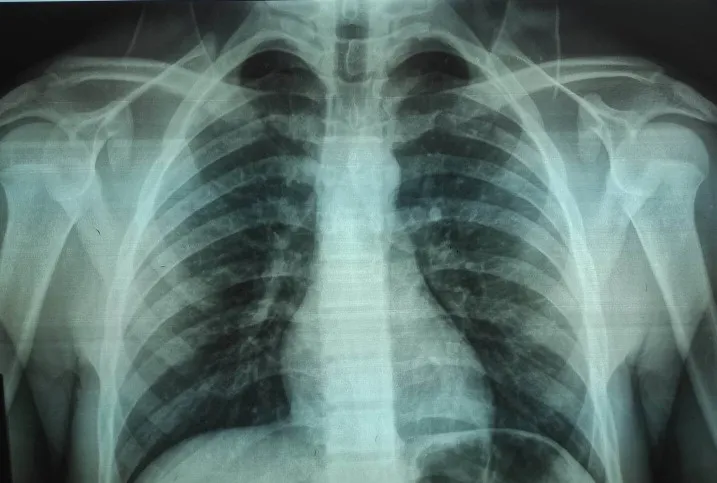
A chest radiograph of a 17-year-old boy showing no detectable abnormalities.
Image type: radiology (x_ray)